Field crop: maize
Growth stage: 2
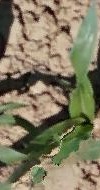
Species: maize